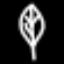
Label: leaf